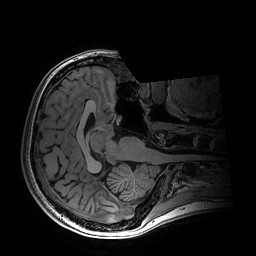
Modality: T1w
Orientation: axial
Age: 19
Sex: female
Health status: healthy
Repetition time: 2.53 s
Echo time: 0.0034 s